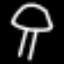
Label: mushroom